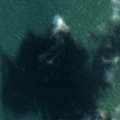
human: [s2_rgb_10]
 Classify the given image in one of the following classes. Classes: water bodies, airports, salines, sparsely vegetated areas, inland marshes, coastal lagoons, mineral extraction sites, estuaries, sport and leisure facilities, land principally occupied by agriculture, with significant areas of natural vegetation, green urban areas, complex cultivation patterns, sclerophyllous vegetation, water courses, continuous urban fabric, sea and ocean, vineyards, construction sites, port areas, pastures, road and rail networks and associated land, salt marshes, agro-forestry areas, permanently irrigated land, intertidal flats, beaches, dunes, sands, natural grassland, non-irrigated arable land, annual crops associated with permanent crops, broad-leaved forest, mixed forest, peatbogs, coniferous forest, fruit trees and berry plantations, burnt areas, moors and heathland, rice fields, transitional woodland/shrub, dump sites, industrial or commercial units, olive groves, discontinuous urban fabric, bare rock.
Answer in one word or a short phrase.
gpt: sea and ocean